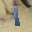
Label: 1